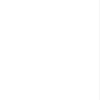
Label: dusty